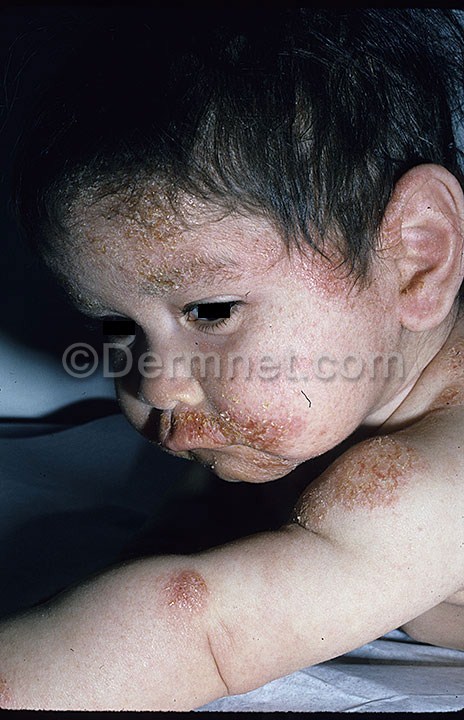
Disease: Atopic Dermatitis Photos